Question: I want to use subscript operator like docs show: 'myRecord[@"firstName"] = @"Jacob";'
but can't get it to work in Swift.
Any idea why?

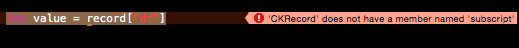
Answer: On this post you can see an explanation why subscripting CKRecord does not work and why you also can not add your own.
<URL>
There is however a sample of a workaround that comes close.